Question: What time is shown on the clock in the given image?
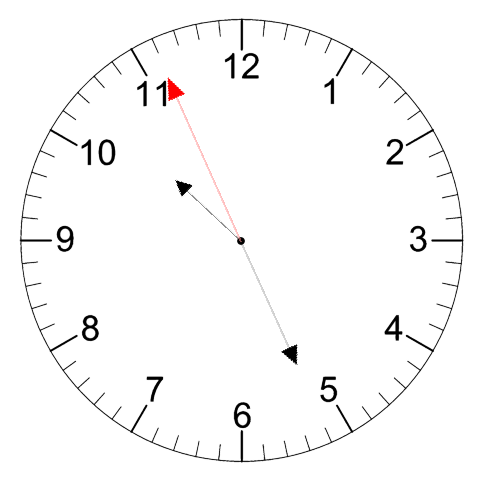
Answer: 10:25:56